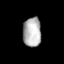
Tissue: prostate
Cell type: Myeloid cells
Senescence score: 0.2585
Nuclear area (px): 534
Mean DAPI intensity: 176.105